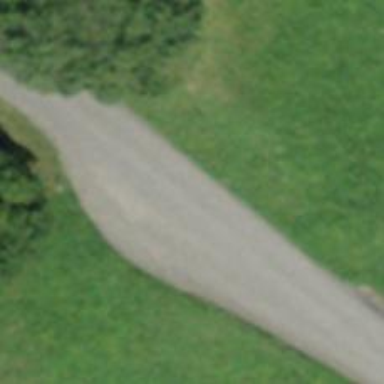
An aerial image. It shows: Passing place on the road.